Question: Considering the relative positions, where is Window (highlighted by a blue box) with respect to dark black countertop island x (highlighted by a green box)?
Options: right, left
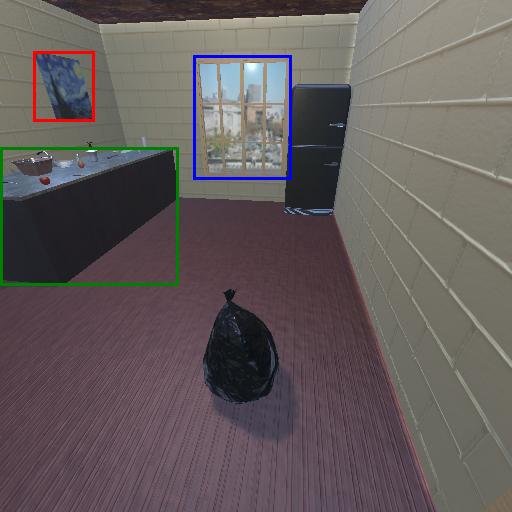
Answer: right